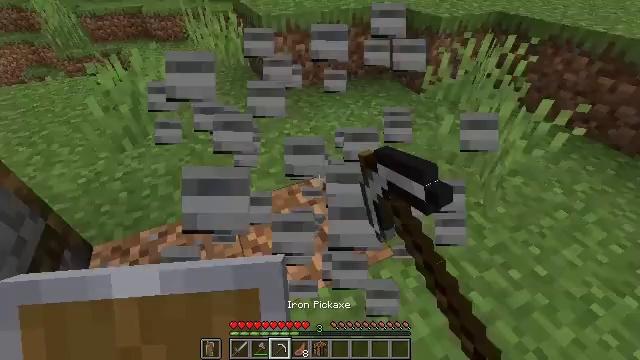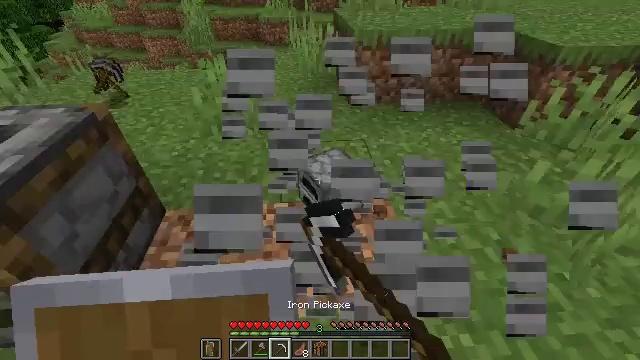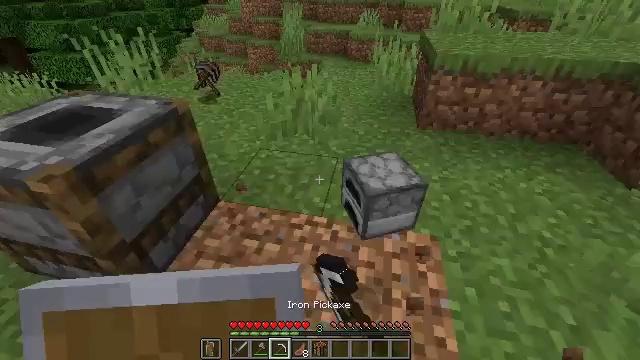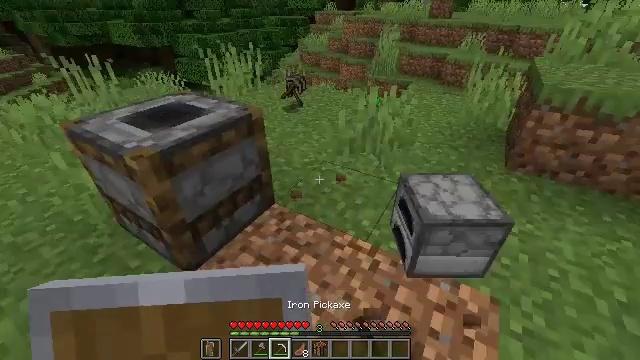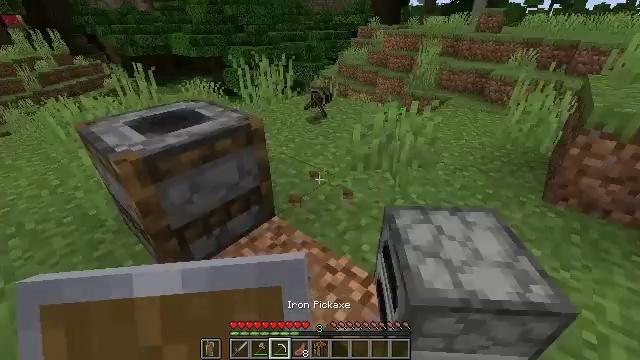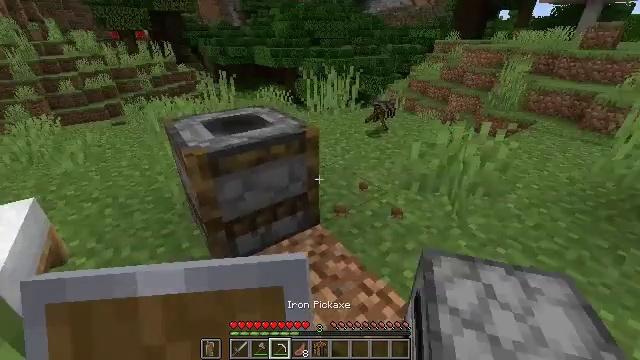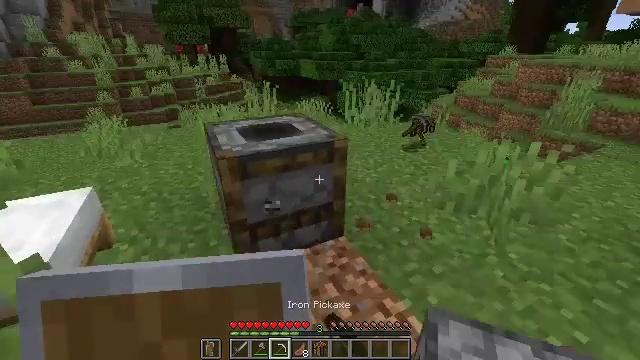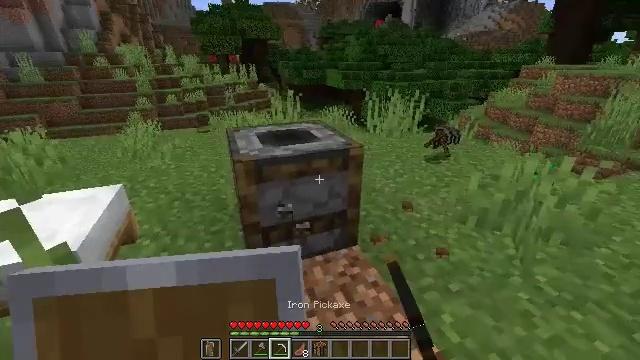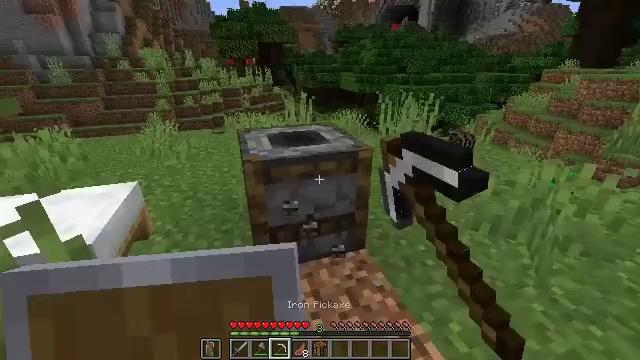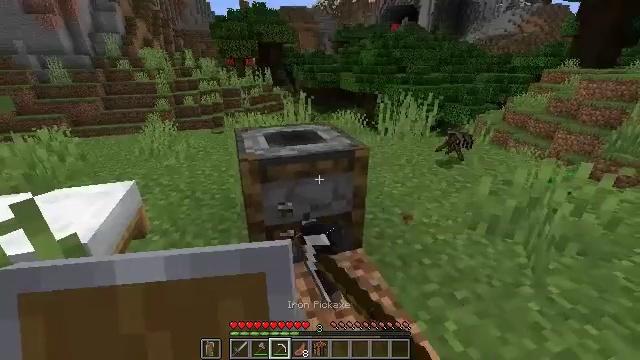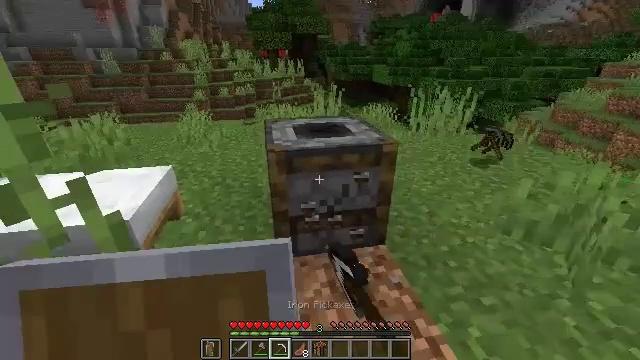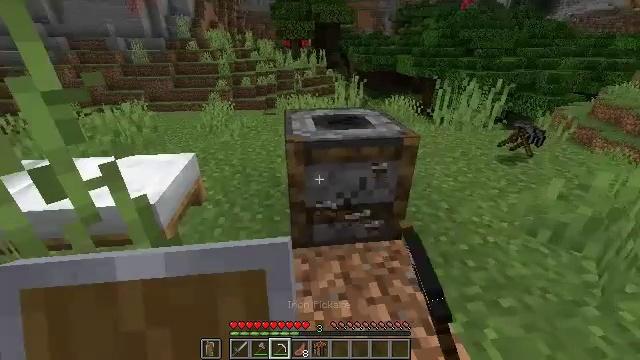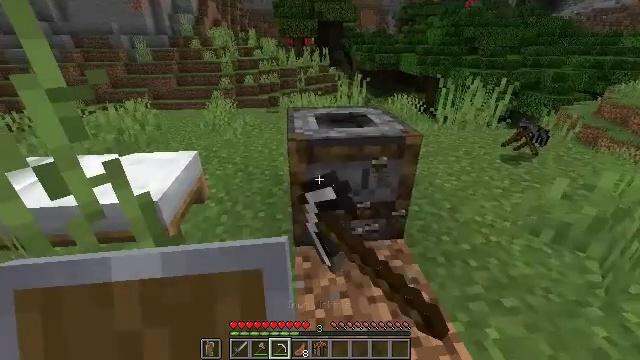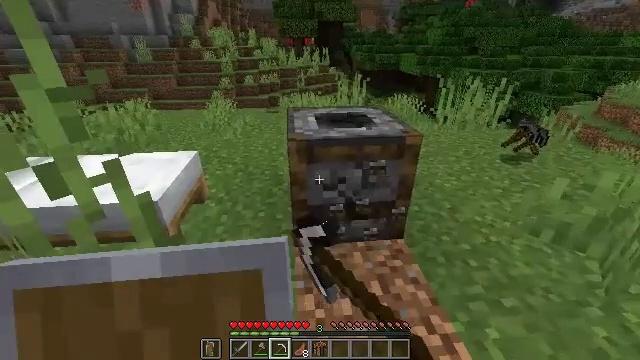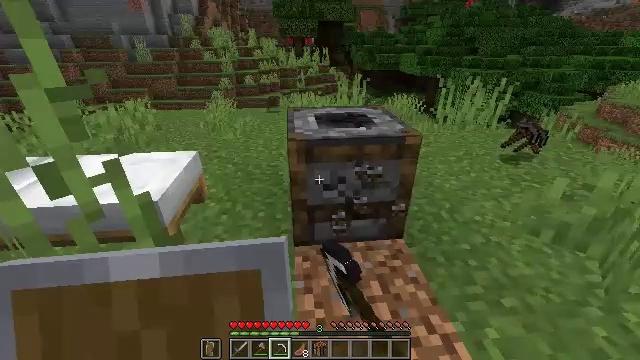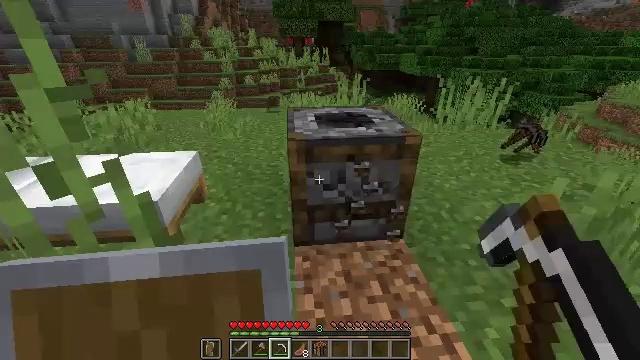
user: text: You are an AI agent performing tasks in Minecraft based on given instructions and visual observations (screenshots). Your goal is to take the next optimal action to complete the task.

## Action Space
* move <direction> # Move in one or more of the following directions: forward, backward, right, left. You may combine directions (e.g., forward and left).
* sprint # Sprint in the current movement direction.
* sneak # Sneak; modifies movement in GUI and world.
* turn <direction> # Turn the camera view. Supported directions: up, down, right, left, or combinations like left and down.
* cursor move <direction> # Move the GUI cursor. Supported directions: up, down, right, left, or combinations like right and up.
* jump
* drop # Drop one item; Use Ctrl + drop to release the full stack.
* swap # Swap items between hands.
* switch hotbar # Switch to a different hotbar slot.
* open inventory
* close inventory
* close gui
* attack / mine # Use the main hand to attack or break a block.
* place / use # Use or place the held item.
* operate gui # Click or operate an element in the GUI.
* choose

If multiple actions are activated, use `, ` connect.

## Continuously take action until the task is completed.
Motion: motion action
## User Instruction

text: Reclaim the smoker from the setup.
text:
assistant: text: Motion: move forward and move right, turn left and up, attack / mine
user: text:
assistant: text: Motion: move forward and move right, turn left and up, attack / mine
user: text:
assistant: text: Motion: move forward and move right, turn left and up, attack / mine
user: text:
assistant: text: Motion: move forward and move right, turn left and up, attack / mine
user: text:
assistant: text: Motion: turn left and up, attack / mine
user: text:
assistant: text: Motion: turn left and up, attack / mine
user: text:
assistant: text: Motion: turn left and up, attack / mine
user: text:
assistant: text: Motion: turn left, attack / mine
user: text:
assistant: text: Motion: attack / mine
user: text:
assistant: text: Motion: turn left and down, attack / mine
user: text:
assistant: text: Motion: turn left and down, attack / mine
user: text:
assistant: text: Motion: attack / mine
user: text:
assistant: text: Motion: attack / mine
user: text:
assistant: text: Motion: attack / mine
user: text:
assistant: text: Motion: attack / mine
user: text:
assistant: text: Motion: attack / mine
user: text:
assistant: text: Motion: attack / mine
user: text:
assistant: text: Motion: attack / mine
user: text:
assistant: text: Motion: attack / mine
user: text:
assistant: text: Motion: attack / mine
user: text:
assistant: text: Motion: attack / mine
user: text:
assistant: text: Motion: attack / mine
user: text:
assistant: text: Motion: attack / mine
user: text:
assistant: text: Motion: attack / mine
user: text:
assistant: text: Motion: attack / mine
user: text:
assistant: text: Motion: attack / mine
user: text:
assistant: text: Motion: attack / mine
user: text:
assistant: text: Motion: attack / mine
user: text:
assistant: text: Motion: attack / mine